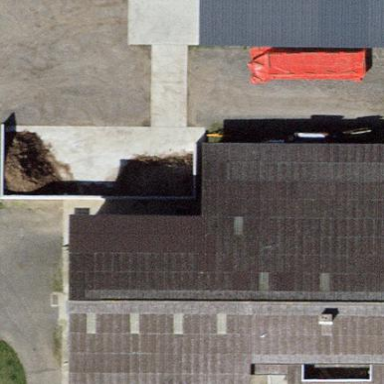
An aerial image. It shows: Farm building with gabled roof.